Field crop: maize
Growth stage: 2
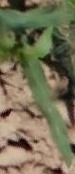
Species: maize